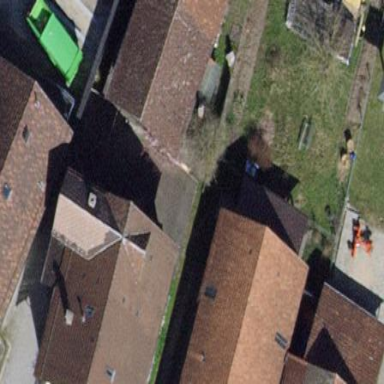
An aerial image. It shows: Building with tiled roof.